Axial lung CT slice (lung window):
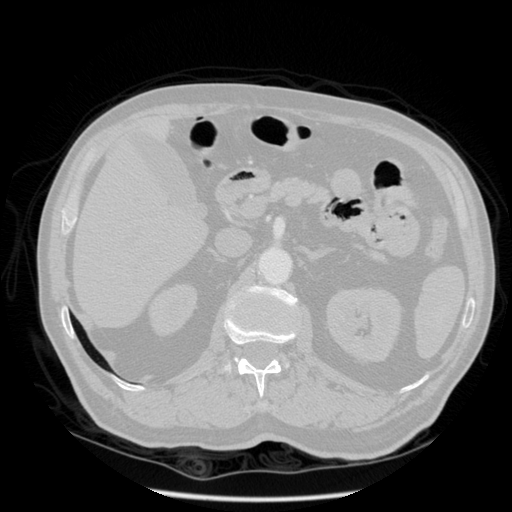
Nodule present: no